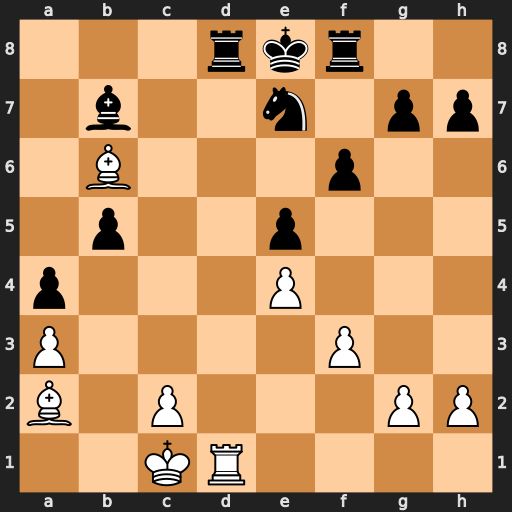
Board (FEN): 3rkr2/1b2n1pp/1B3p2/1p2p3/p3P3/P4P2/B1P3PP/2KR4
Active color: w
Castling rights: -
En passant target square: -
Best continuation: Rxd8#